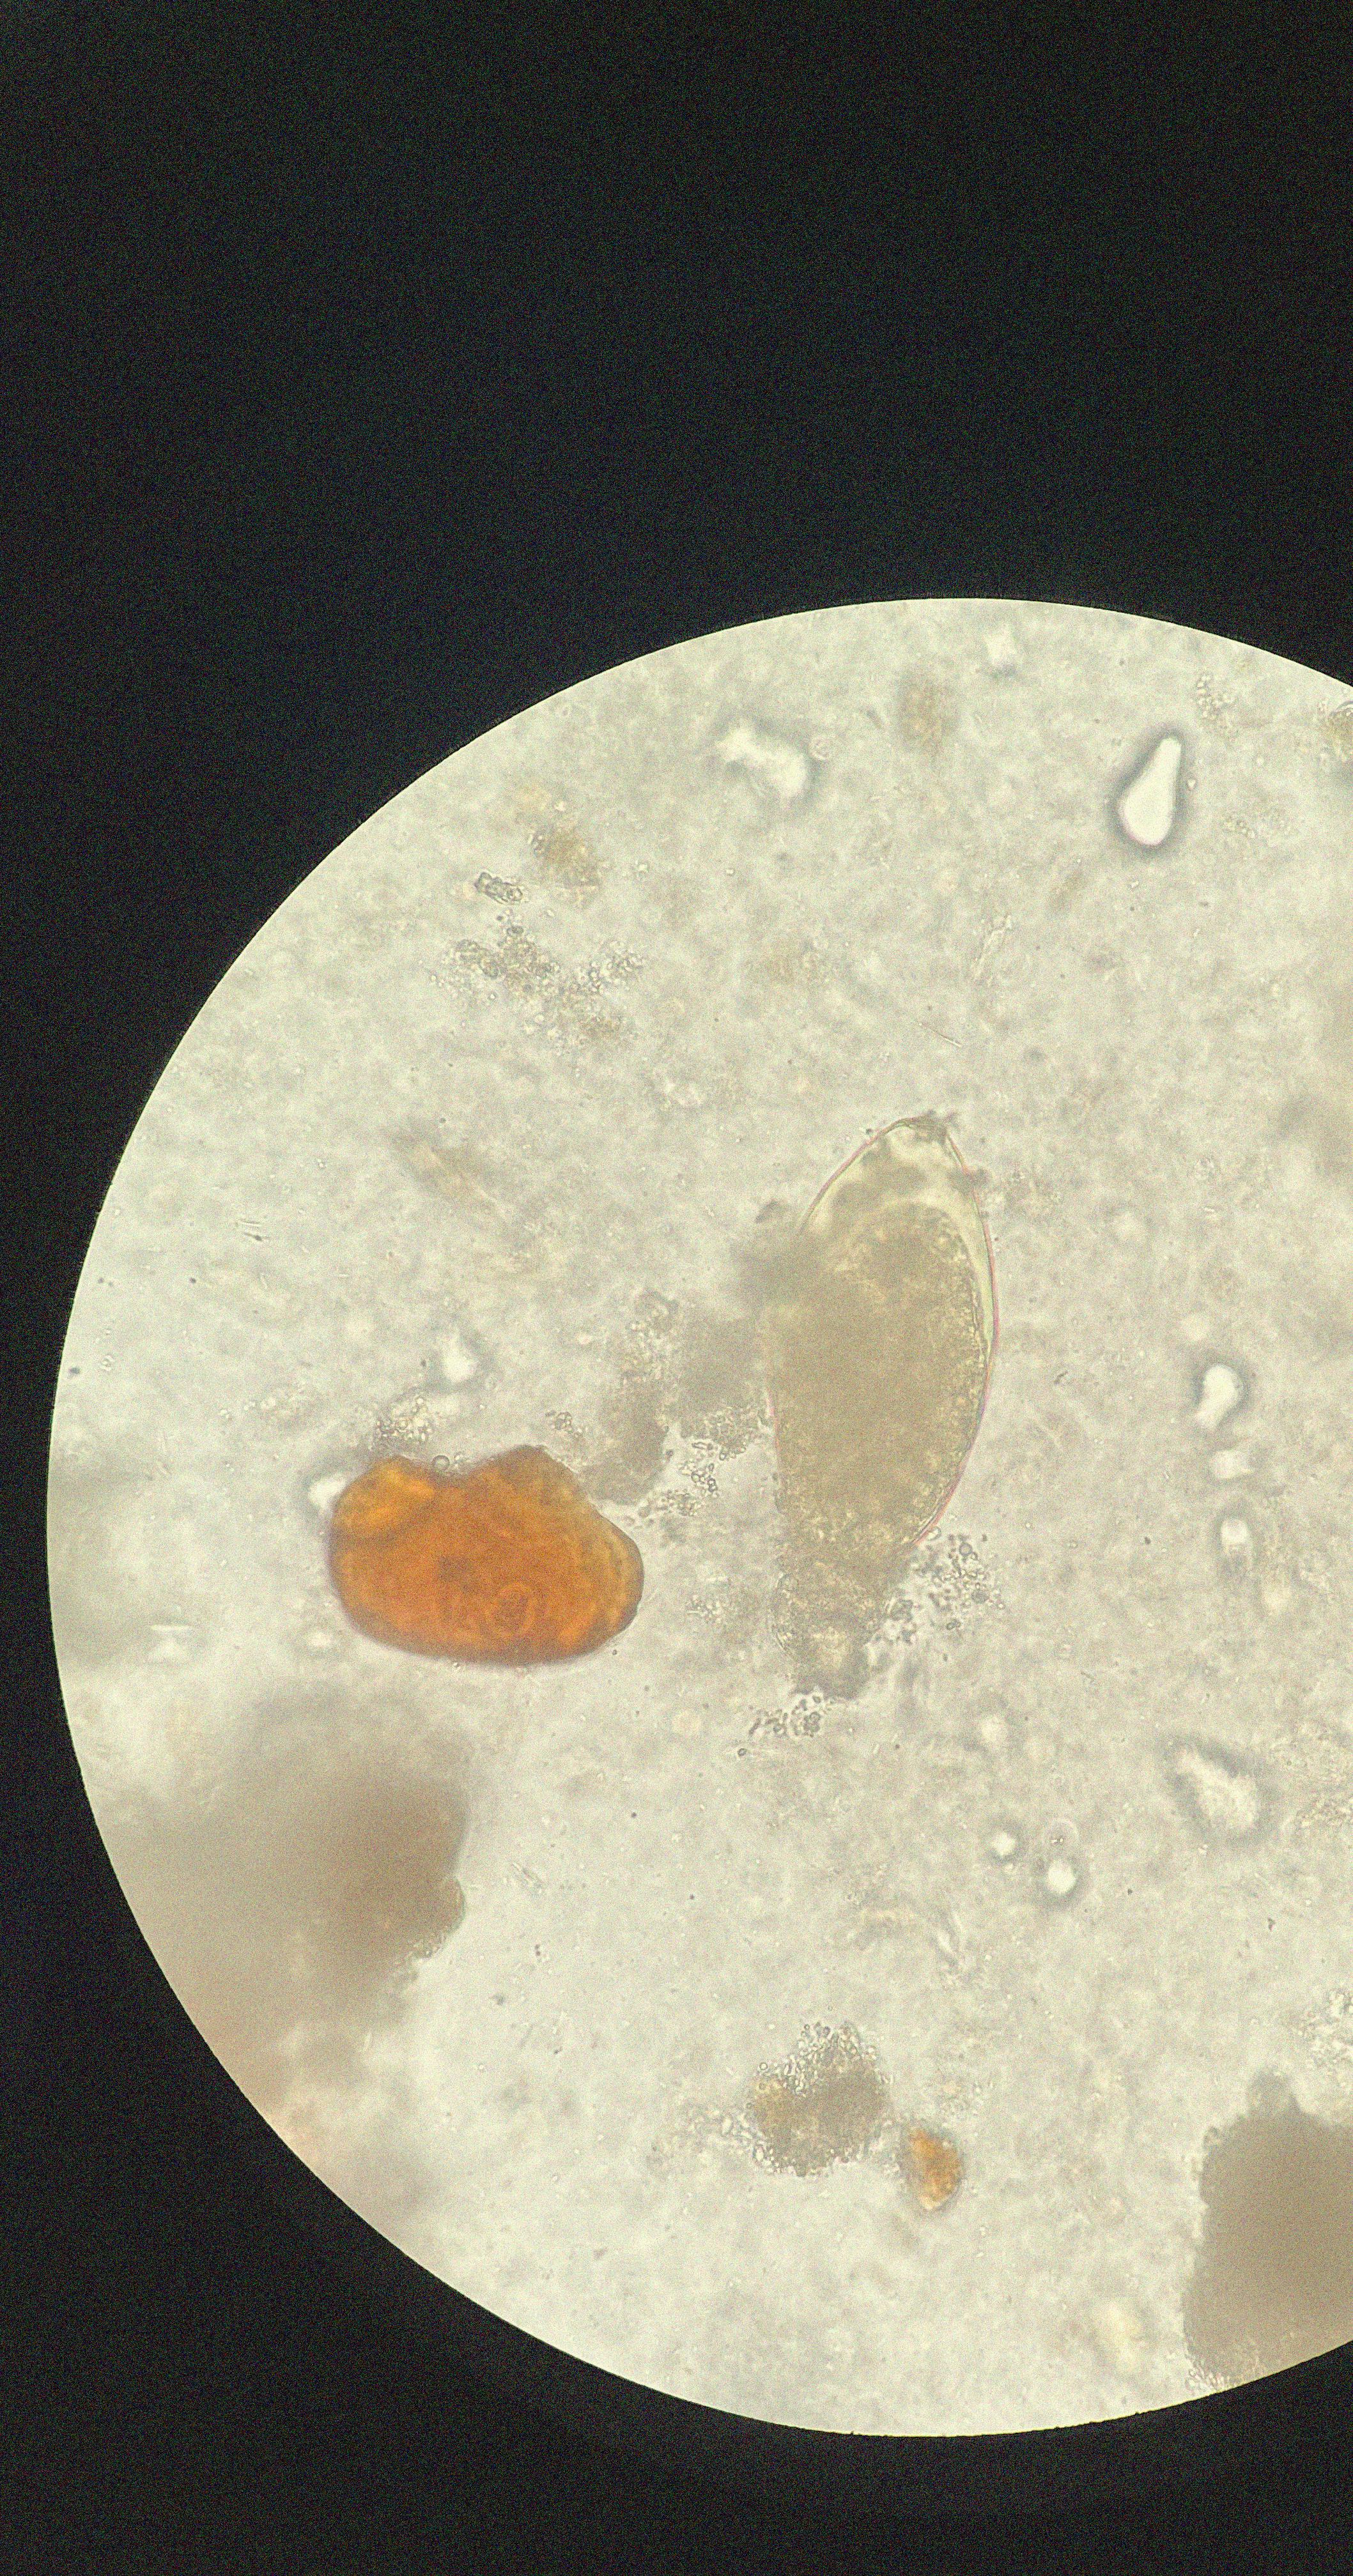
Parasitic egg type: Fasciolopsis buski